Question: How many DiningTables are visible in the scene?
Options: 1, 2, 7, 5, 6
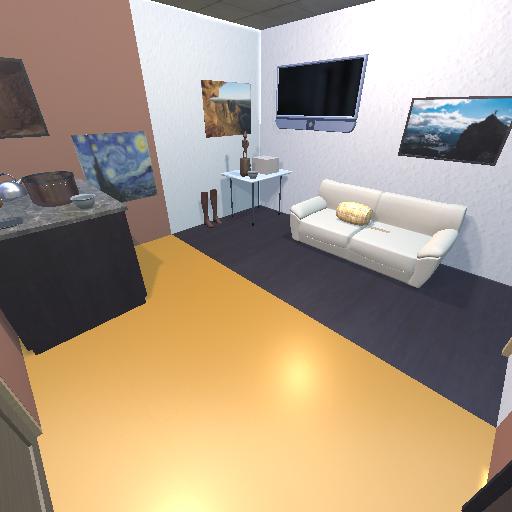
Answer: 1